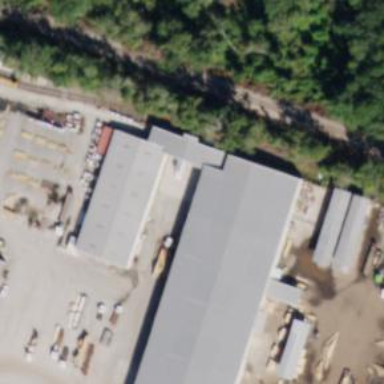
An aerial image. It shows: Railroad spur for lumber freight service.